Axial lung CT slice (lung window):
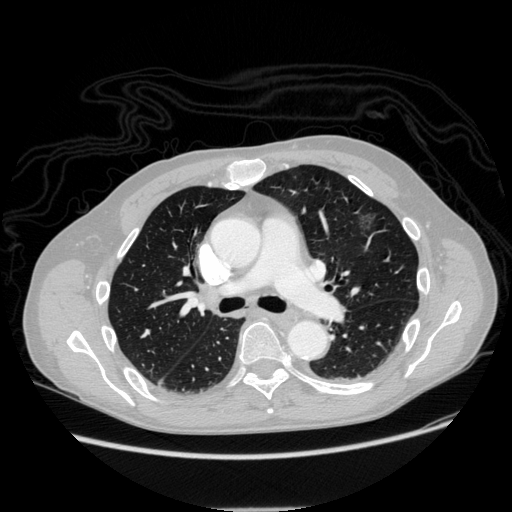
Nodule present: yes
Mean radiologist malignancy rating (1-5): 2